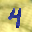
Label: 4